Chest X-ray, PA view. Patient: 48 years old, sex F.
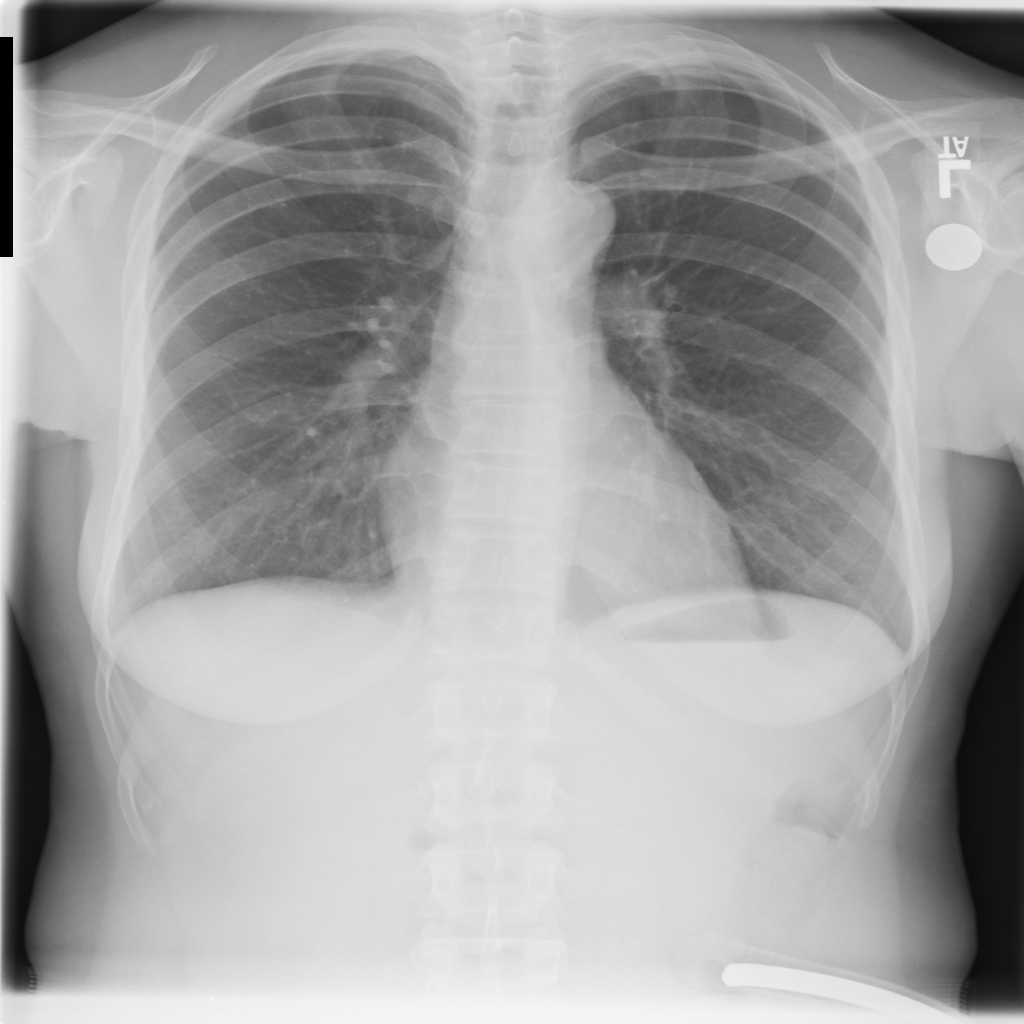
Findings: No Finding